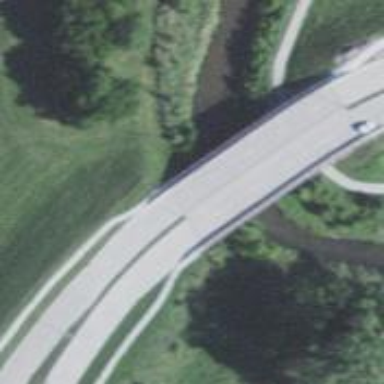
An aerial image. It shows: Man-made bridge.